Question: I'm making an app for android, I'm using Google Directions API to get and parse every leg in the route.
I'm displaying the route on the map (that's already working)
I want to display a list of the turn by turn directions (though they'll not advance as you goes on, just a list of the directions.
I have a few questions,
First, how to get each leg's description? Parsing the JSON gets me this line:
'''
"html_instructions": "Head <b>north</b> on <b>S Morgan St</b> toward <b>W Cermak Rd</b>"
'''
which Java outputs as:
'''
Head <b>north</b> on <b>S Morgan St</b> toward <b>W Cermak Rd</b>
'''
is there an easy way of parsing this to a normal string to be displayed on a list? or just replacing the html chars by ""?
Second, How do you display a list with a semi-transparent background, on top of the map view, based on the size of an array?
EDIT:
the desired result should be something like this:

Only they used TableLayout with a fixed amount of textviews. I want something like that, preferably a bit smaller which would display all, or just some (and than have the ability to change) the routes descriptions
Couldn't find information on these issues.
Thanks
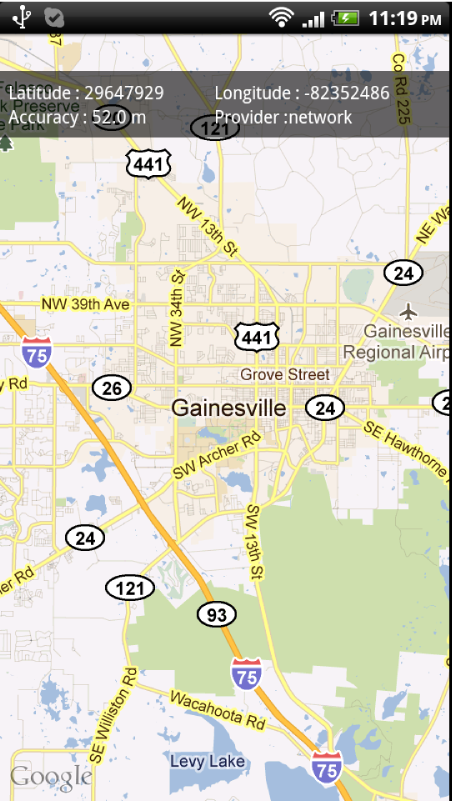
Answer: > is there an easy way of parsing this to a normal string to be displayed on a list?
Probably the easiest way out is to call 'Html.fromHtml(htmlString).toString()'.
> Second, How do you display an transparent list based on the size of an array?
'null''Adapter''Map<String, Boolean>''ListView'
To get that sort of transparent effect is actually pretty straightforward. The 'rectangle' is simply a separate 'ViewGroup' with a black background color that includes transparency; e.g. '#55000000'. You can play around with the first two hexadecimal numbers to change the transparency, and thus the visual tint.
To get the route information displayed on top of the map, you'll want to use a 'RelativeLayout' as root (and probably set the semi-transparent background color to it). After that, you can populate that particular piece of UI with anything you'd like it to show. For example, I created something similar the other day (as a birthday present to a friend) that will take him to the actual location of the present. I simply added previous/next buttons to manually move between the navigation hints.
(Sorry, hints are in Dutch, but I'm sure you get the idea)